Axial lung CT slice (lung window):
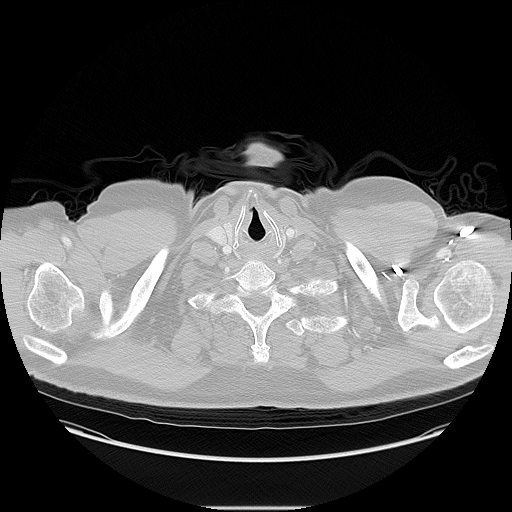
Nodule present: no